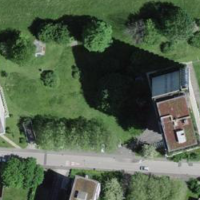
EUNIS habitat code: 54
Species observed at this site:
Dendrocopos major